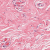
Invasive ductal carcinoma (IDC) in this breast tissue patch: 0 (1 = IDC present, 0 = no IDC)